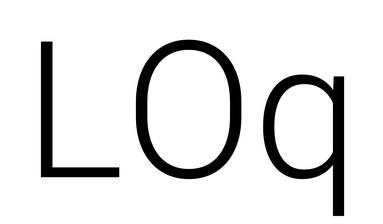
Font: Roboto_Light